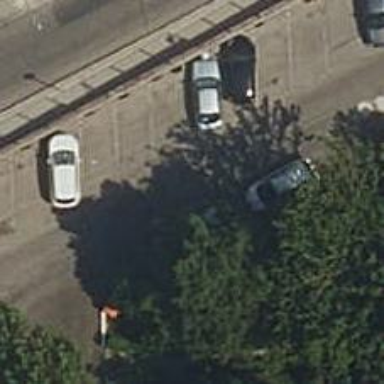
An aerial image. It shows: Asphalt road designated for service vehicles.